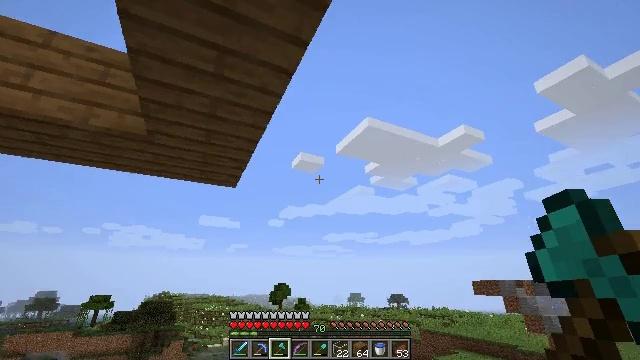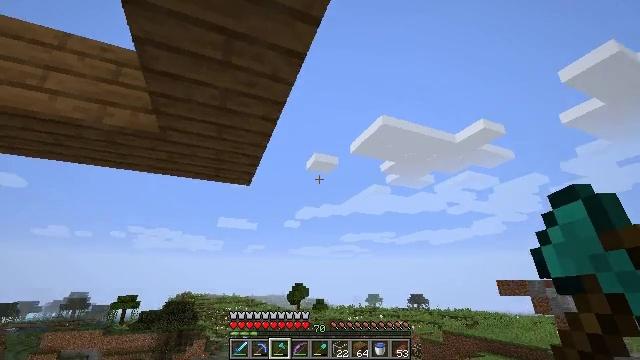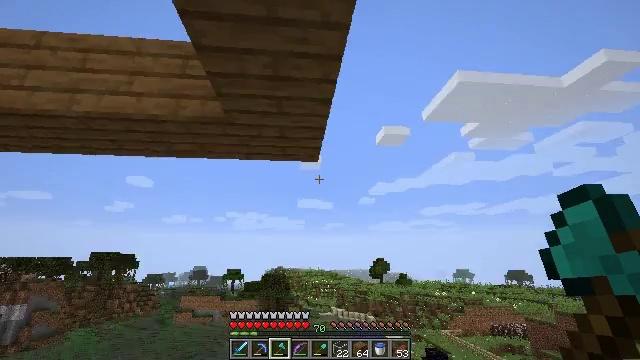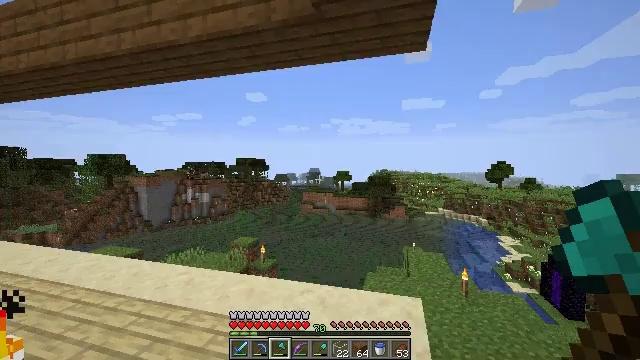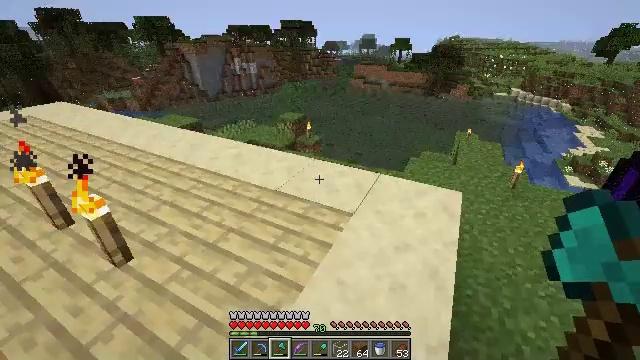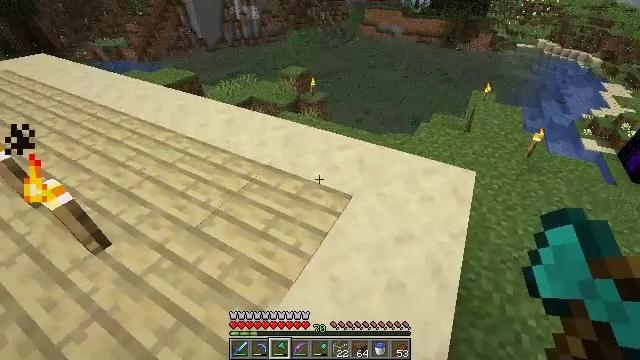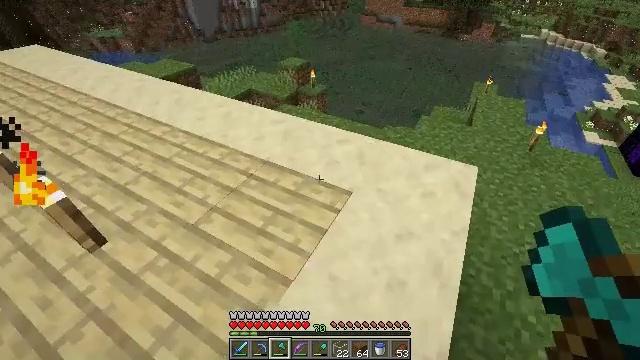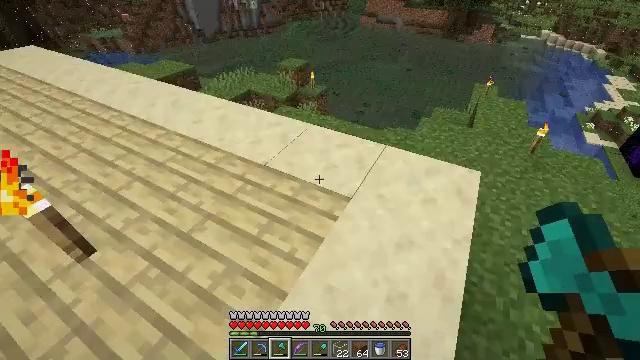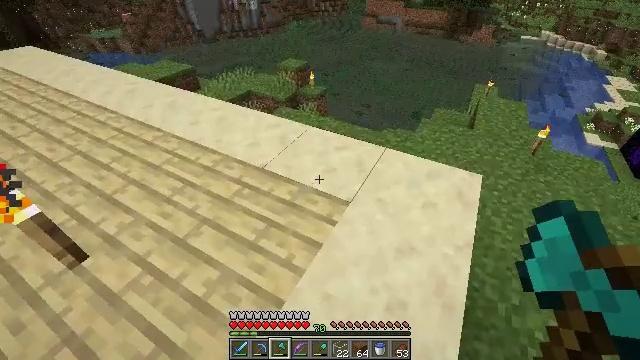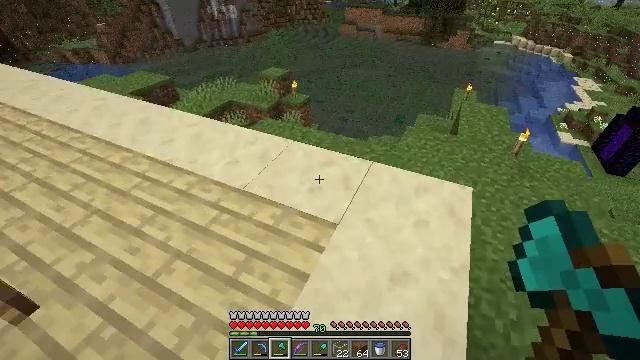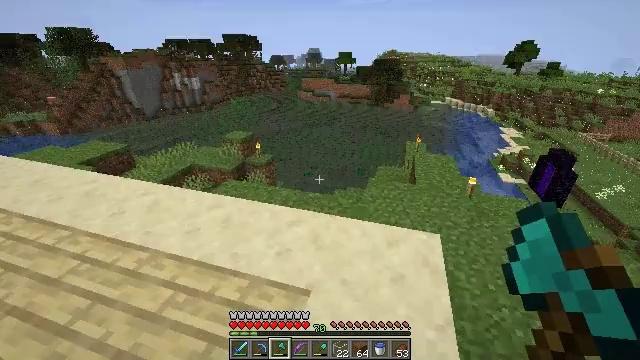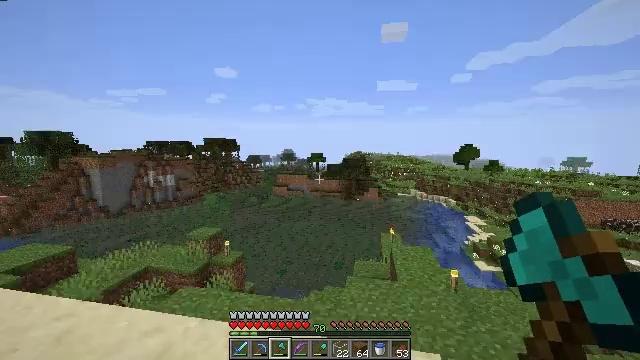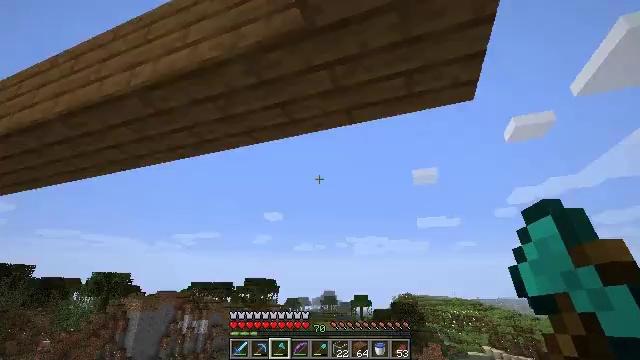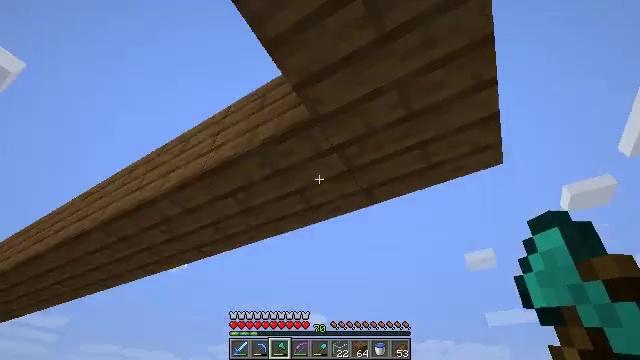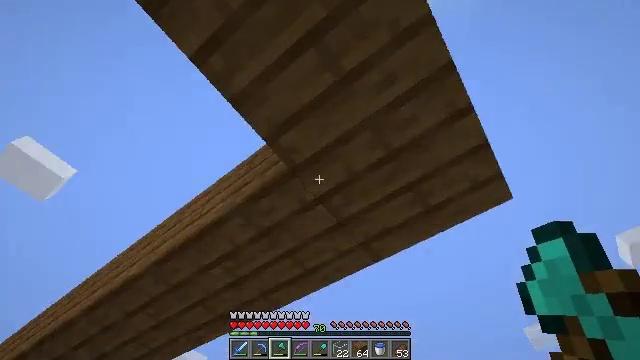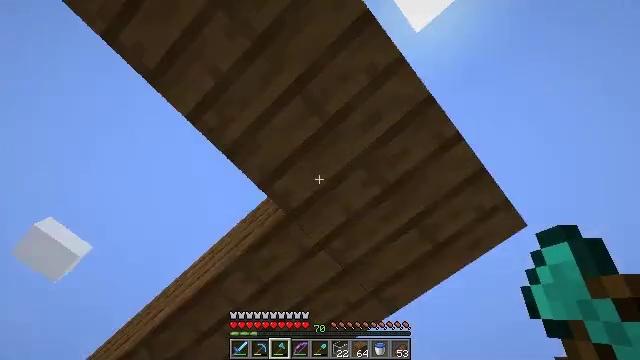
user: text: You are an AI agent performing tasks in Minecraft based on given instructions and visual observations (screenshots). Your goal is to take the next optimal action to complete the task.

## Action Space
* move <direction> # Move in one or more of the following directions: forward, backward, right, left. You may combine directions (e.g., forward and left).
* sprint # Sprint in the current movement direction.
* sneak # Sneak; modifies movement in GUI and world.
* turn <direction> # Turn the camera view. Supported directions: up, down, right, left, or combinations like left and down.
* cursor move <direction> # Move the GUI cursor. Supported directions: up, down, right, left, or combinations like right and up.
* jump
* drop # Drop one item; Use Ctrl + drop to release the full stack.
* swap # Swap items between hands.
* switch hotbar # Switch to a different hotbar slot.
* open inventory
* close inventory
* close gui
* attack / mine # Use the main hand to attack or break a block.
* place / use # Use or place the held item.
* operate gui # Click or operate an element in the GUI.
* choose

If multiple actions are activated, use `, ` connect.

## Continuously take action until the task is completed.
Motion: motion action
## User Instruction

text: Attack the spruce planks to recycle them.
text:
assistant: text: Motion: move forward, turn left
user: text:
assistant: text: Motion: move forward, turn left and down
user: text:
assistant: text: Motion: move forward, turn left and down
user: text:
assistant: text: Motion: move forward, turn left and down
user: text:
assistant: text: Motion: move forward, turn left and down
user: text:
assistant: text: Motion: turn down
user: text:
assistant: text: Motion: no_op
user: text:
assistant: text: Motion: move forward
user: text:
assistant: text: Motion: move forward, turn right and up
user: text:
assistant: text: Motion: move forward, turn right and up
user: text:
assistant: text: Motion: move forward and move right, turn right and up
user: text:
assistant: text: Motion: move forward and move right, turn left and up
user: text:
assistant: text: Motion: move forward and move right, turn left and up
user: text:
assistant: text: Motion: move forward and move right, turn left and up
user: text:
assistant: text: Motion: move forward, turn left and up
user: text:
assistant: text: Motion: turn left and up, attack / mine
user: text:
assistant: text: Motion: turn left and up, attack / mine
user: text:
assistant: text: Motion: attack / mine
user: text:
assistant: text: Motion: attack / mine
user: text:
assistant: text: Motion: turn left, attack / mine
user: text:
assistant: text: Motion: turn left, attack / mine
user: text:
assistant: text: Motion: turn left, attack / mine
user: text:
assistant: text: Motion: move right, turn left, attack / mine
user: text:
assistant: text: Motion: move right, turn left, attack / mine
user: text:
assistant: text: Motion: turn left and down, attack / mine
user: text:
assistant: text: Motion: turn left and down, attack / mine
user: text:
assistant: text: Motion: turn left, attack / mine
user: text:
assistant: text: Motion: attack / mine
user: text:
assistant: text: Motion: turn left and down, attack / mine
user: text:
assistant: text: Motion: attack / mine